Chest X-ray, PA view. Patient: 47 years old, sex M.
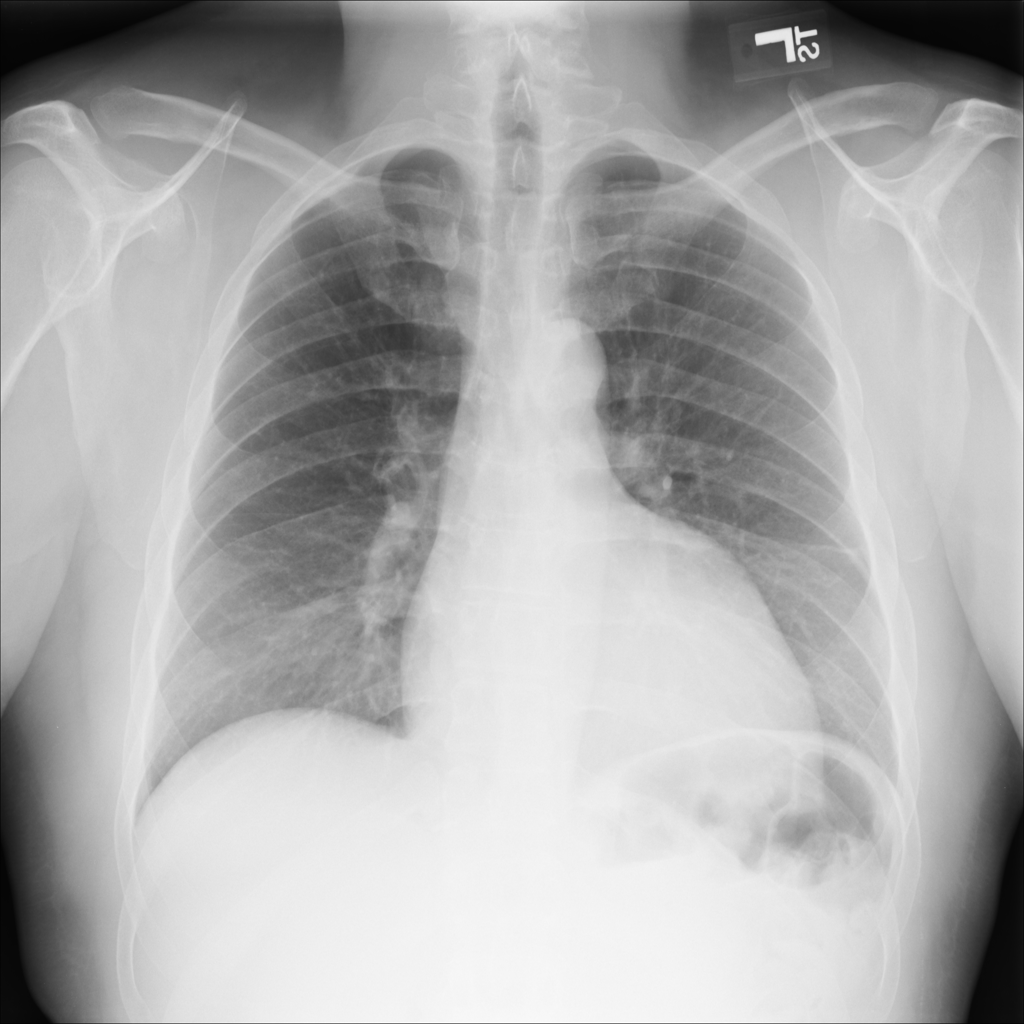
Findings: No Finding